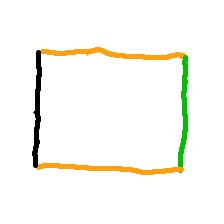
Shape: rectangle